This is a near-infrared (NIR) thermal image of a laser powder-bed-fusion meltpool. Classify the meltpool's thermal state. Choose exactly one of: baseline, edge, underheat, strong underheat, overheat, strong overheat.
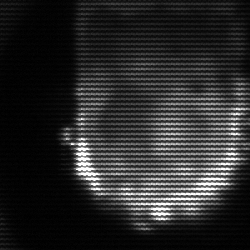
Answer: baseline